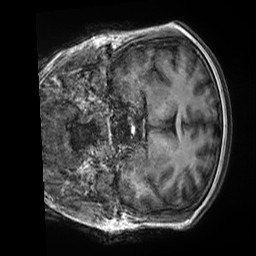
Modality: T1w
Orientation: coronal
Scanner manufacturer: siemens
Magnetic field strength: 3 T
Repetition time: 2.5 s
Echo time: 0.00299 s